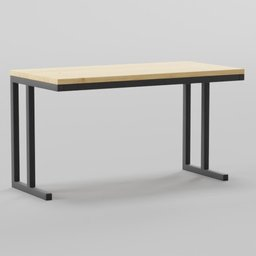
Label: furniture